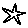
Label: star